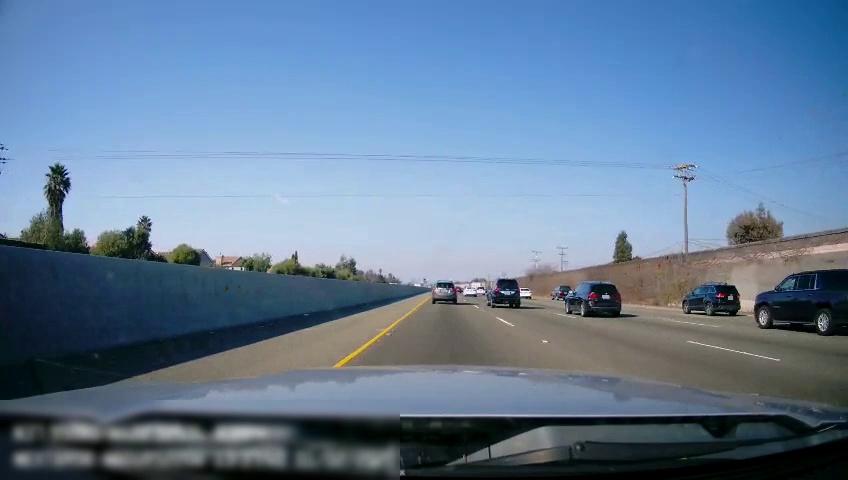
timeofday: Day
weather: Sunny
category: Drivable Space
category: Vehicles | Car
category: Vehicles | SUV
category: Vehicles | SUV
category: Vehicles | SUV
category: Vehicles | SUV
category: Vehicles | SUV
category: Vehicles | Car
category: Vehicles | Car
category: Vehicles | SUV
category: Lanes | Current Lane
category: Lanes | Alternate Lane
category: Lanes | Alternate Lane
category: Lanes | Alternate Lane
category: Lanes | Alternate Lane
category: Lanes | Current Lane